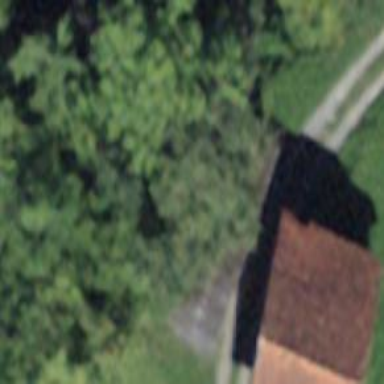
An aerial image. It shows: Barn.